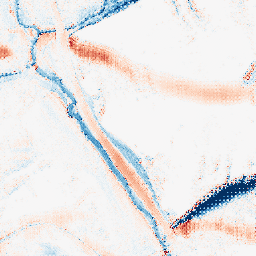
Category: morphological
Decomposition family: morphological_ellipse
Decomposition parameters: operation: average
width: 30
height: 10
Upsampling method: regularized
Upsampling parameters: scale: 2
lambda_reg: 0.1
Upsampling scale: 2